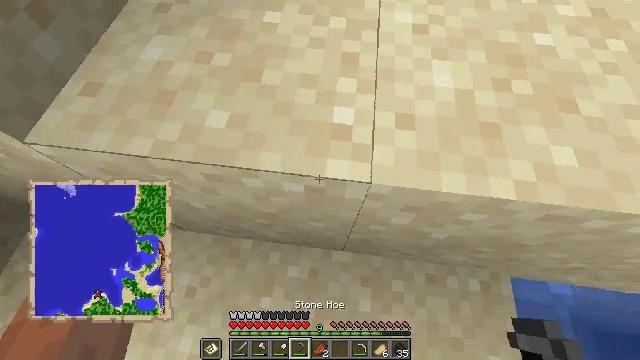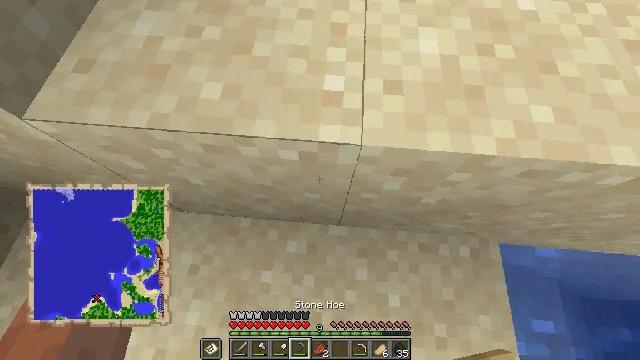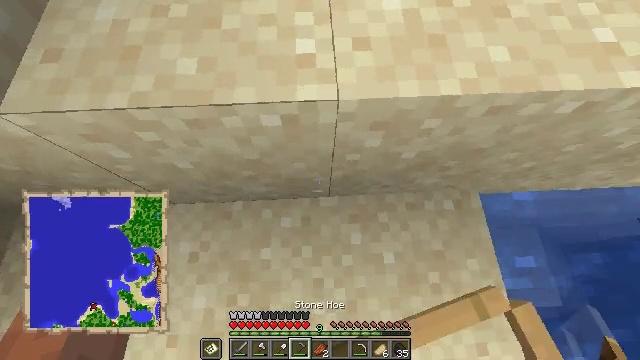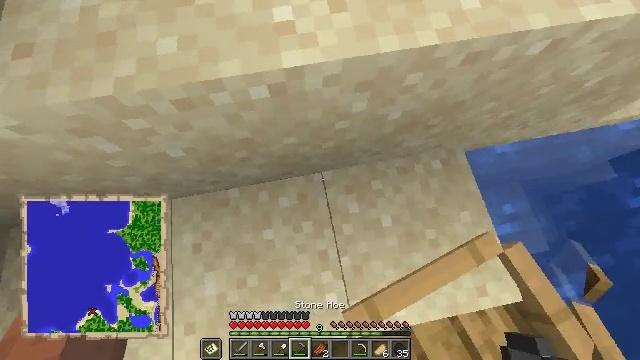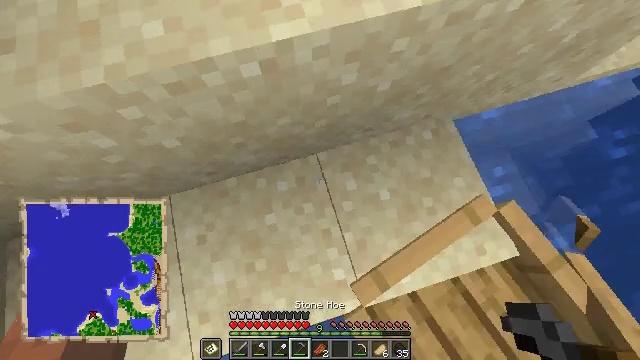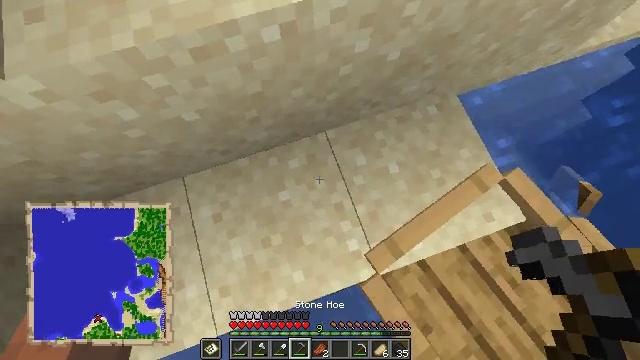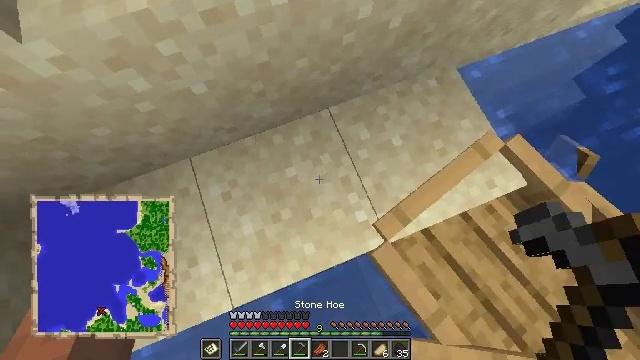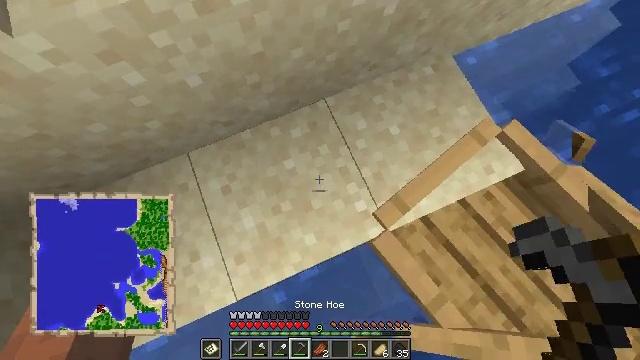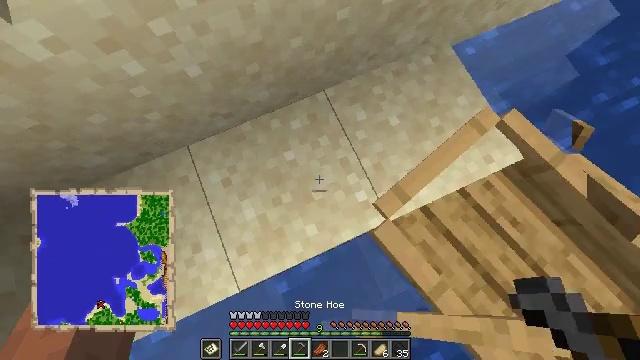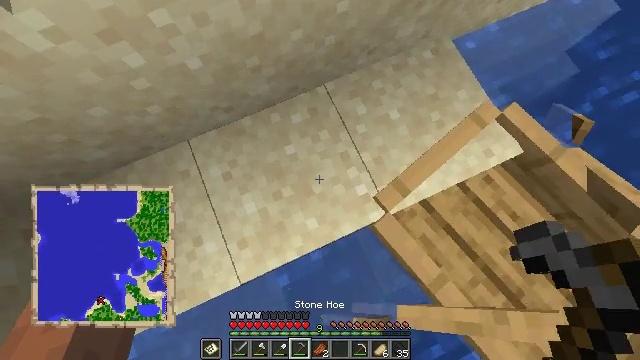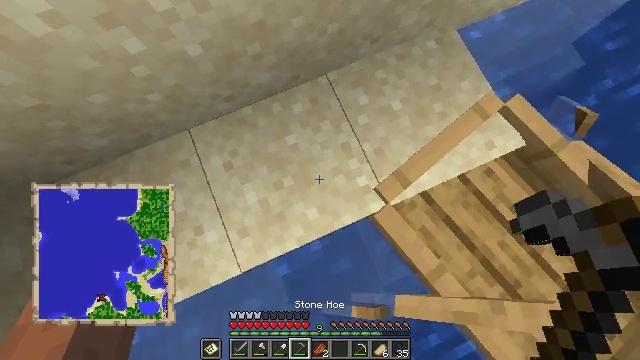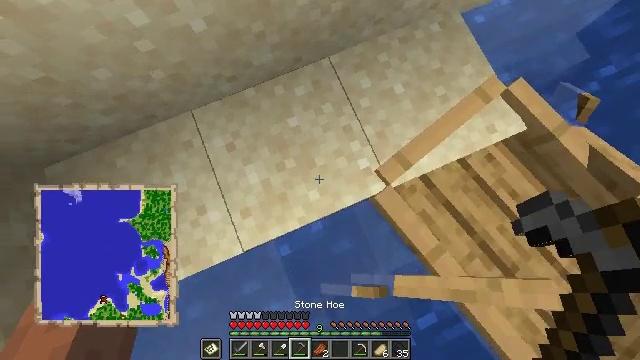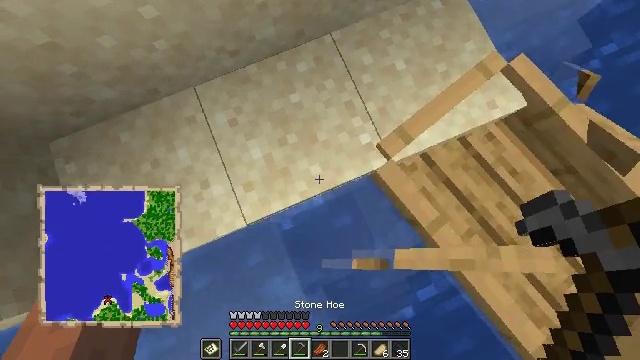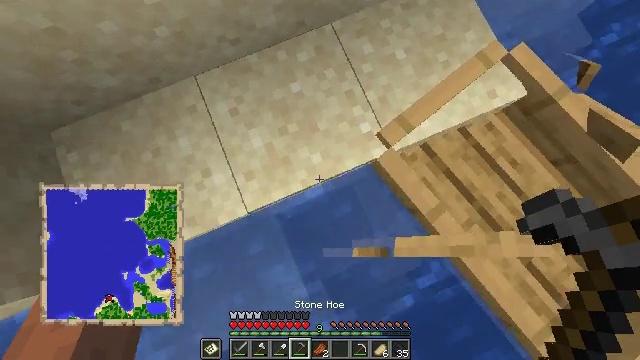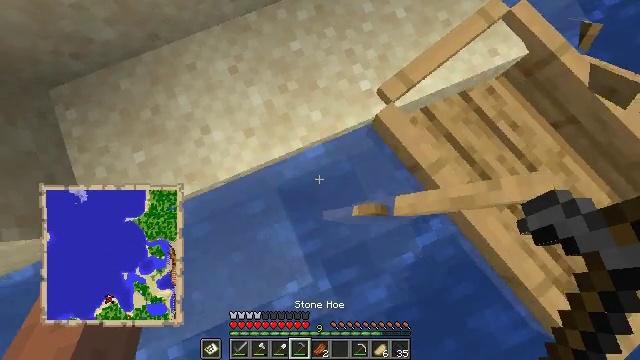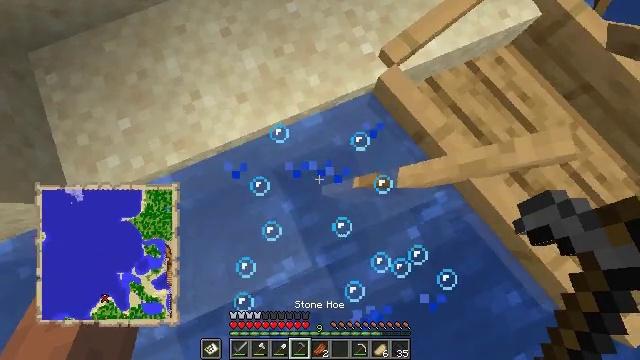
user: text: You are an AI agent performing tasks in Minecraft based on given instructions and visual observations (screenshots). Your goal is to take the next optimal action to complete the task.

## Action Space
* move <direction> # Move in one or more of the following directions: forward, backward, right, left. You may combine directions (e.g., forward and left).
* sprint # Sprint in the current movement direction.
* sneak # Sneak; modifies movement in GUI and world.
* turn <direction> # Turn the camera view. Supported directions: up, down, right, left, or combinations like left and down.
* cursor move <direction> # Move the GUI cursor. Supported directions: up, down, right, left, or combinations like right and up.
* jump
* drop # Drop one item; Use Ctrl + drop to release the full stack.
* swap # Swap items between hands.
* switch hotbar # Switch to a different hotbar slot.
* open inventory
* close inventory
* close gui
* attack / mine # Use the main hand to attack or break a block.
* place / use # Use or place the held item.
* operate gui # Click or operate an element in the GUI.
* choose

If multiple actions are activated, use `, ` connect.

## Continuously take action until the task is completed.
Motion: motion action
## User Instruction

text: Mine sand by the water.
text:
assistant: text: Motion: move back, turn right and down
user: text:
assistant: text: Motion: move back, turn right and down
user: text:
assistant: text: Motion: move back and move left, turn right and down
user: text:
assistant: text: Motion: move back and move left, turn right and down
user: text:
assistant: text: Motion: turn right
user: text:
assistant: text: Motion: turn right and down
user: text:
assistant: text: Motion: turn right and down
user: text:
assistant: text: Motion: no_op
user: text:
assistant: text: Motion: no_op
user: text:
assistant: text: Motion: turn down
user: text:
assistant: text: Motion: move back, turn down
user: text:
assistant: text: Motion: move back, turn down
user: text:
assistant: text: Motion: move back
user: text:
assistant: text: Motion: move back
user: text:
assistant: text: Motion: move back
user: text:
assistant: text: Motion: move back
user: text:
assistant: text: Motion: move back
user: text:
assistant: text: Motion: move back
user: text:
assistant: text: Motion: move back, turn up
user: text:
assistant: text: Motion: turn up
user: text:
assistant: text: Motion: no_op
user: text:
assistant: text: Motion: sneak, turn up
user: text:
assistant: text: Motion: sneak, turn up
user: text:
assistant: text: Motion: sneak, turn right and up
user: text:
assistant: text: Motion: move right, sneak, turn up
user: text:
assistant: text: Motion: move right, sneak, turn up
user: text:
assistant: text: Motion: move right, sneak
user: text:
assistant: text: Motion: move right, sneak
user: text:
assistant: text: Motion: move forward and move right, sneak
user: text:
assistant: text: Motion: move forward and move right, sneak